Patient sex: M
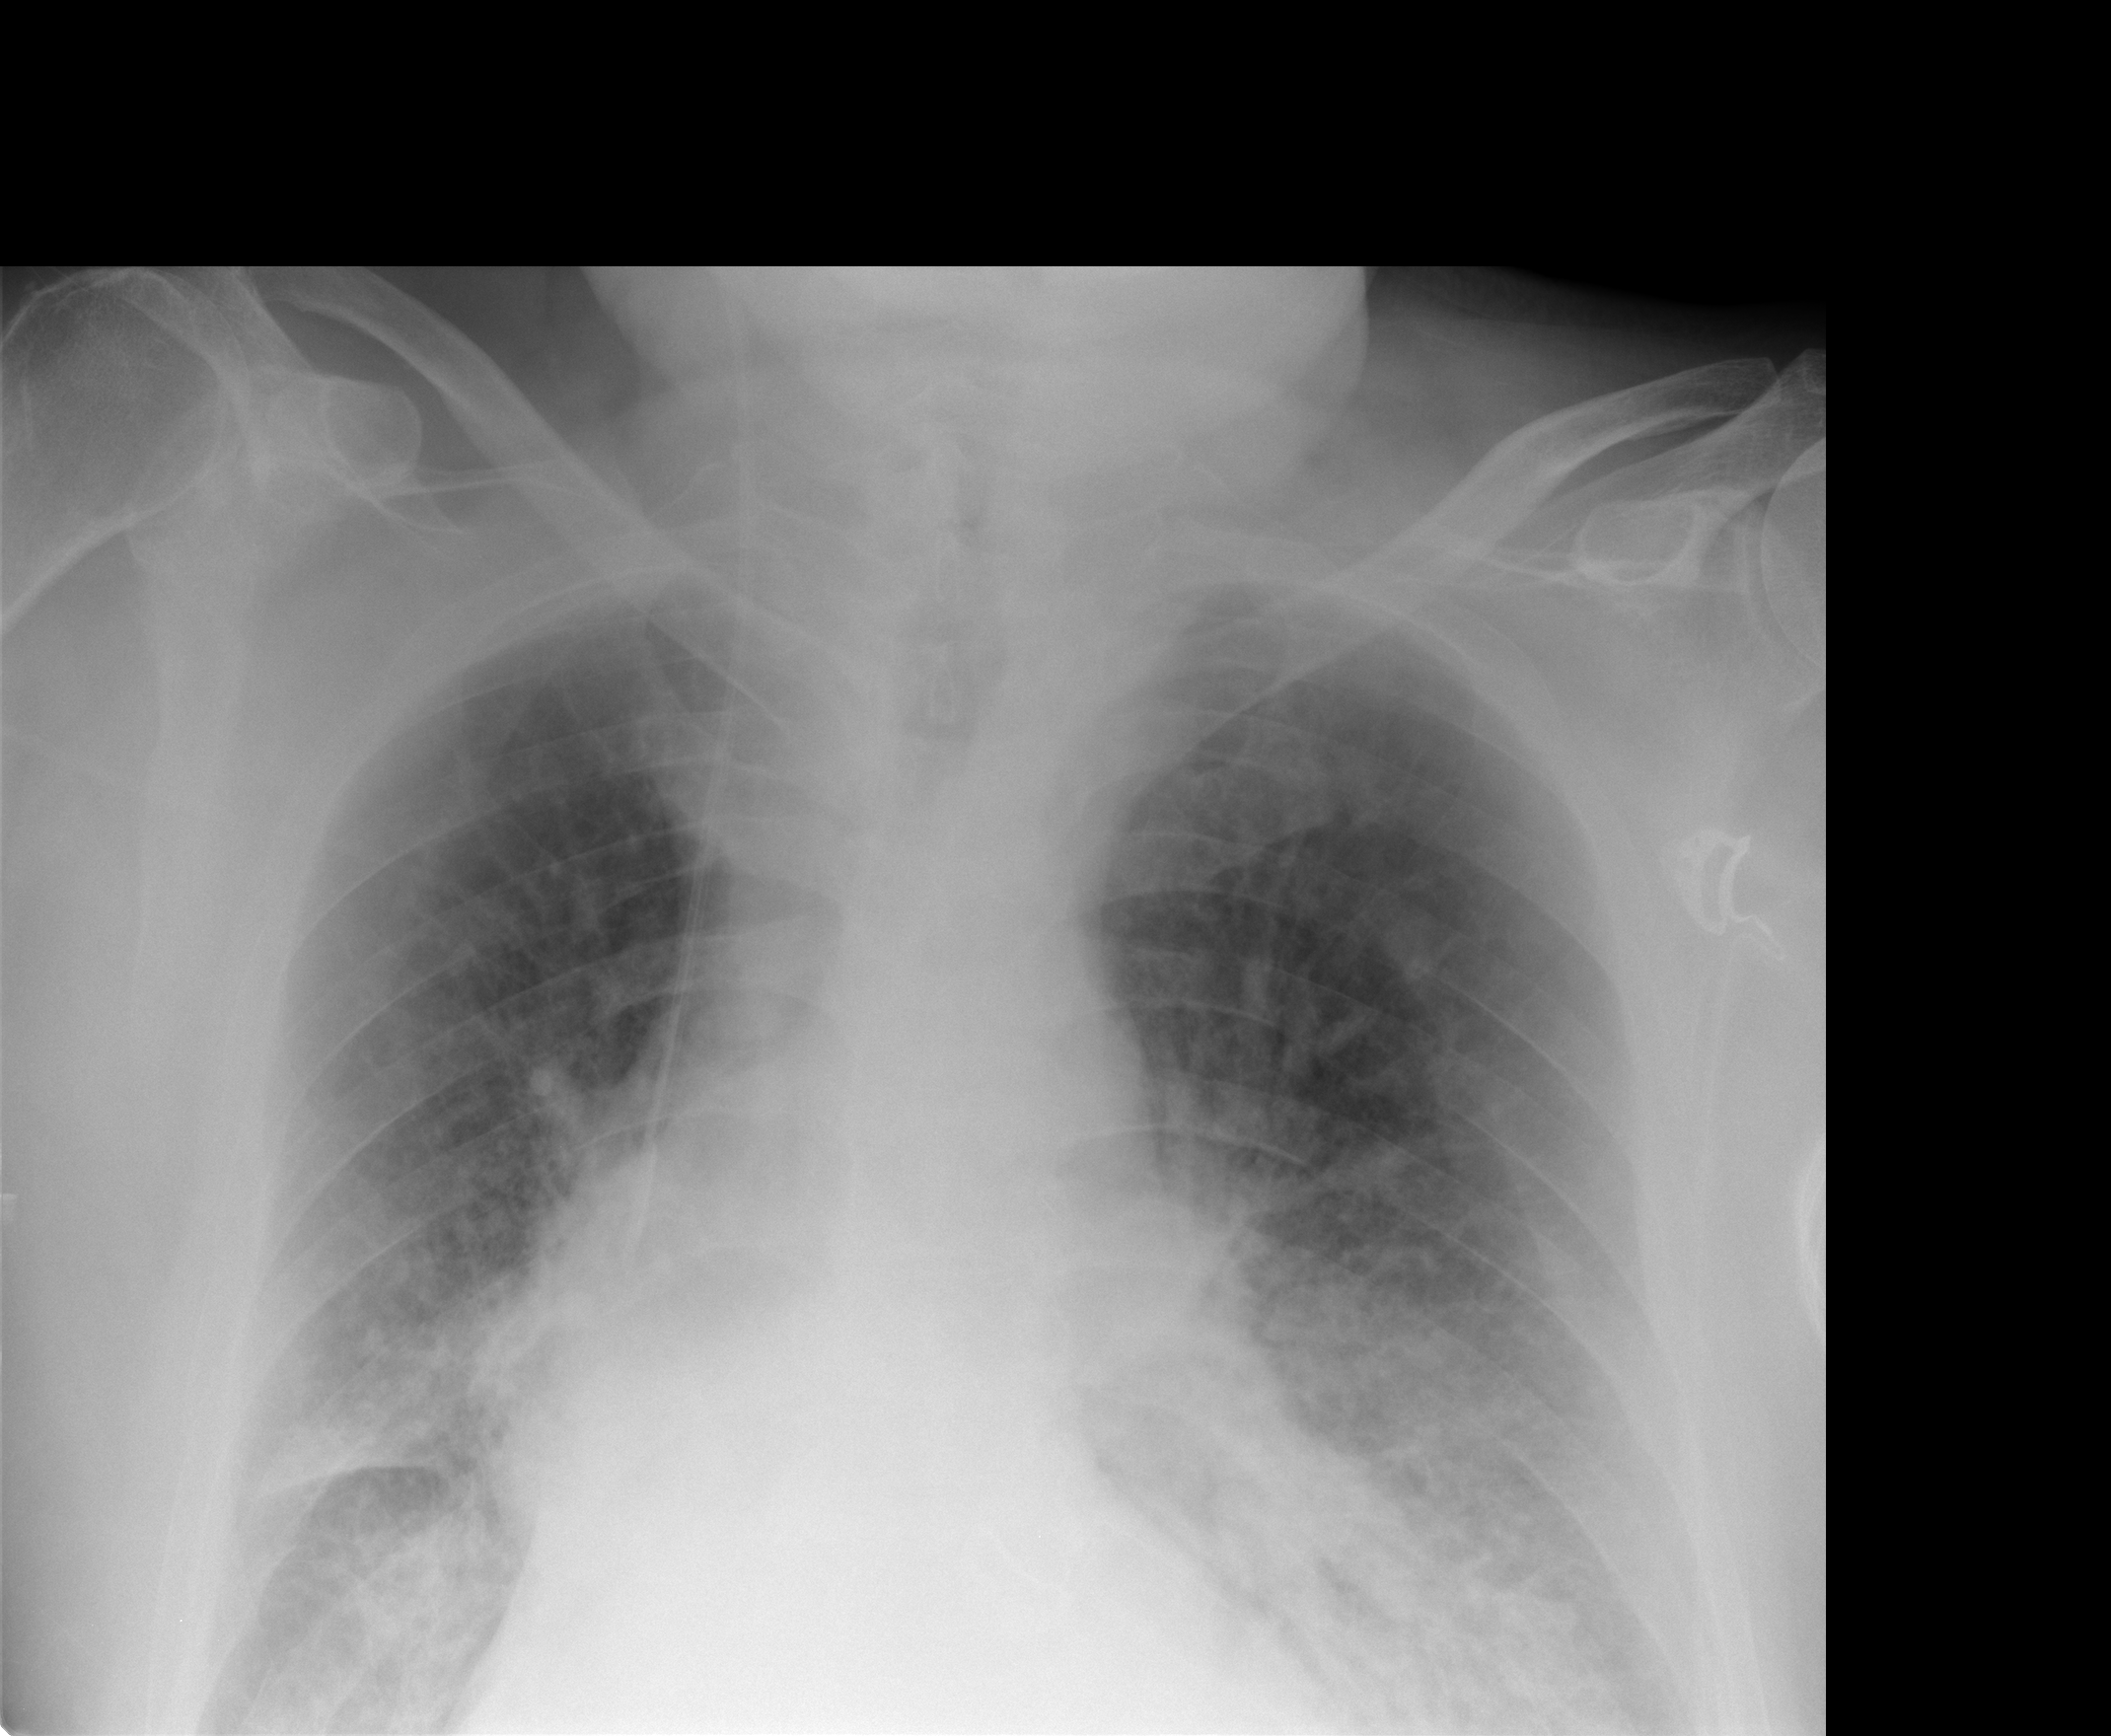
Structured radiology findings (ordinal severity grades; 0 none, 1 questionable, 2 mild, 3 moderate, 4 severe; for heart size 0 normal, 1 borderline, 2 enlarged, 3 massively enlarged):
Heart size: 0
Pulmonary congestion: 2
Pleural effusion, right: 1
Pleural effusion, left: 1
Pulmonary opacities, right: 3
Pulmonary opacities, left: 3
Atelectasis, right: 3
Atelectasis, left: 3